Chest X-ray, PA view. Patient: 53 years old, sex F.
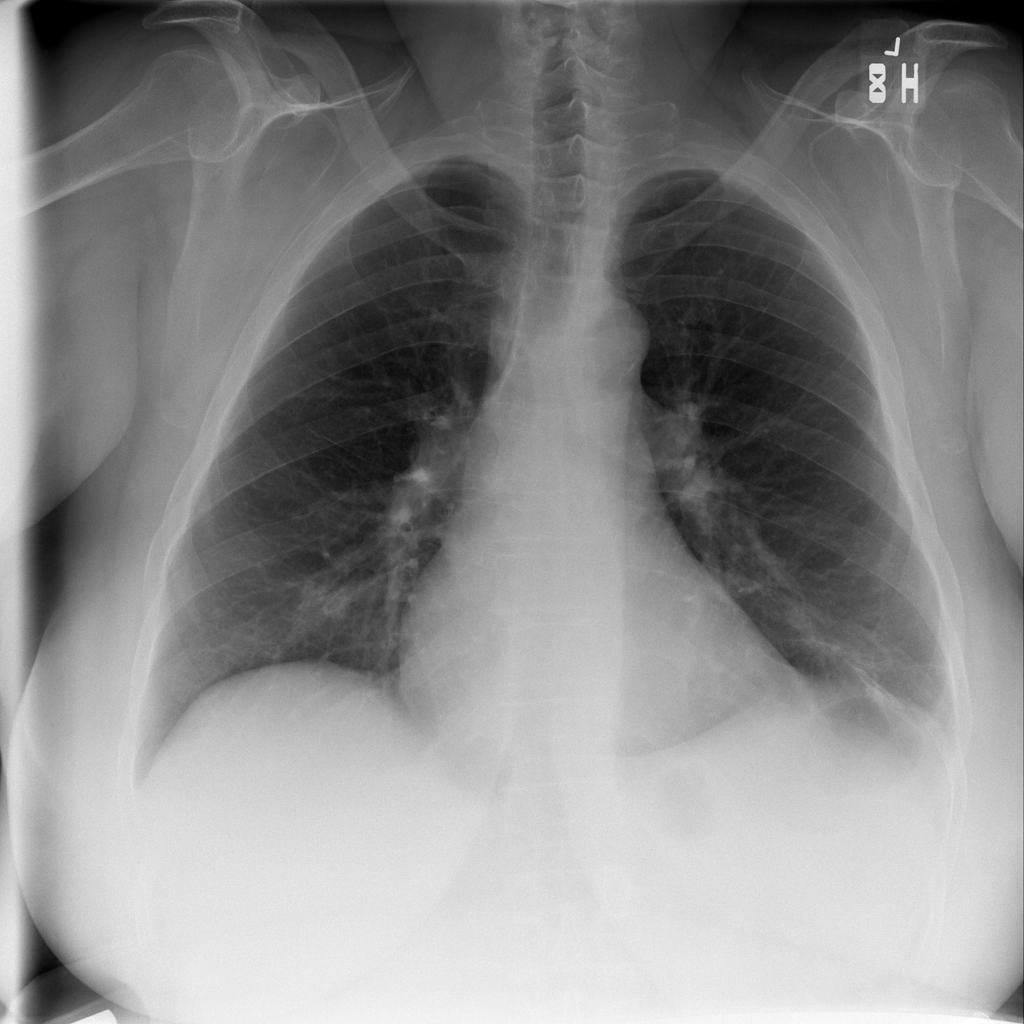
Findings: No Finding